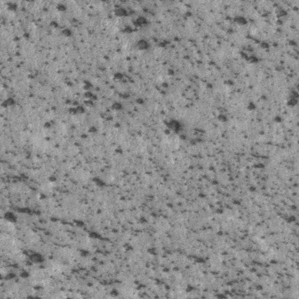
Label: frost